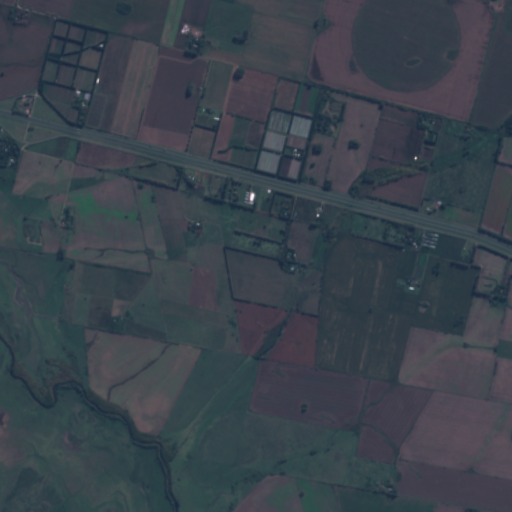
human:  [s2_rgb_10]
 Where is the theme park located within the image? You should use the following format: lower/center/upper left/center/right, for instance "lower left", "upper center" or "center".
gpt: The theme park is located in the upper left of the image.
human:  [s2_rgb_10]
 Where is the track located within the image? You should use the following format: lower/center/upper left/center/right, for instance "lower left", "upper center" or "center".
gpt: There is no track in the image.